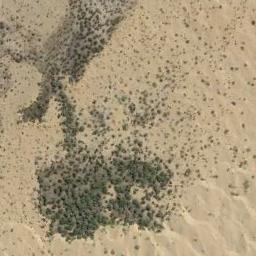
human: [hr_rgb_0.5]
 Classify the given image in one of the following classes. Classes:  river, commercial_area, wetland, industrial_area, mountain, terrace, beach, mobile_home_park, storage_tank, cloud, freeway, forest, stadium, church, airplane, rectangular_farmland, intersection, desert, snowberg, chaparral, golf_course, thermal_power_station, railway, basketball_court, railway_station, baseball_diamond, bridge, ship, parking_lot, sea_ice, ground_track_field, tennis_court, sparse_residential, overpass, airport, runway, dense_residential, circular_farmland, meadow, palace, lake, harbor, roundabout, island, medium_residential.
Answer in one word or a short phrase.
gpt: chaparral